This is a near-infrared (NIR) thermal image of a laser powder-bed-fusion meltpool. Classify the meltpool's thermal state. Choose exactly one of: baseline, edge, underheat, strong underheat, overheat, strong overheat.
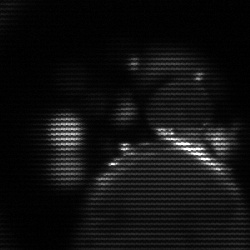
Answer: baseline